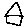
Label: house